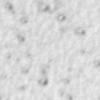
Label: no_change